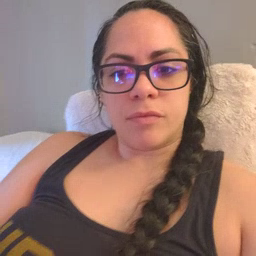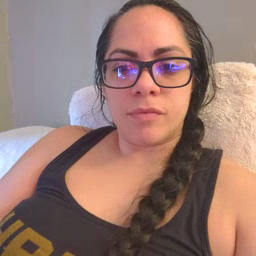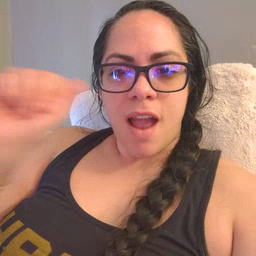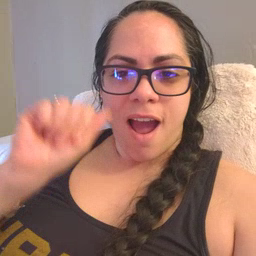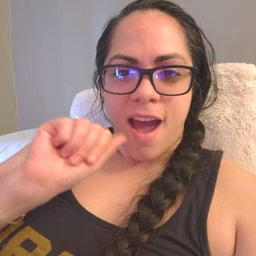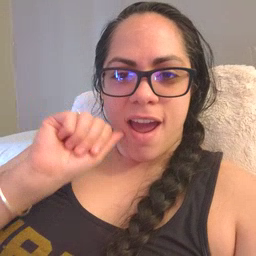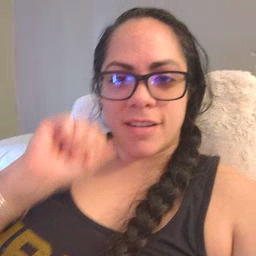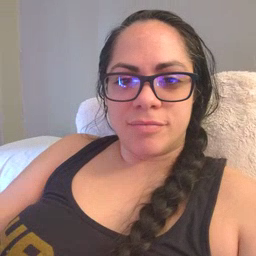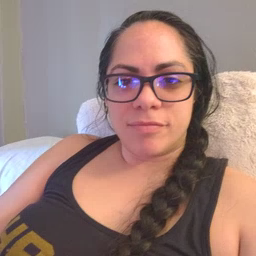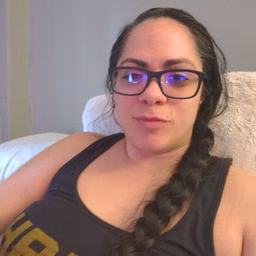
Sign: aunt